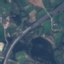
Land use / land cover class: Highway